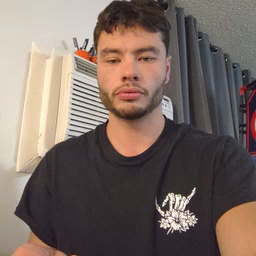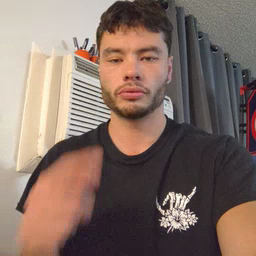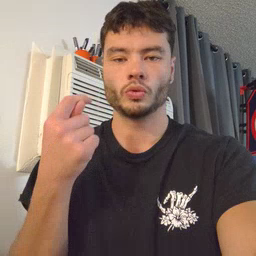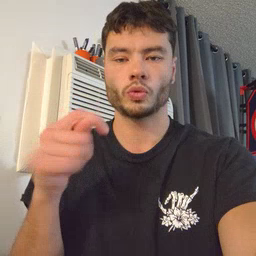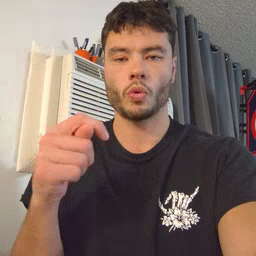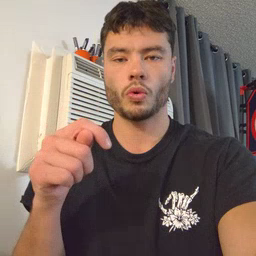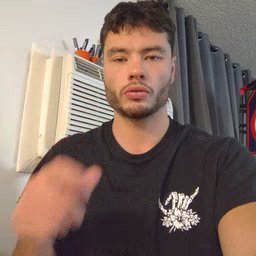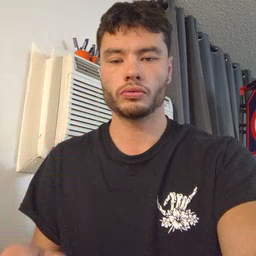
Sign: toy